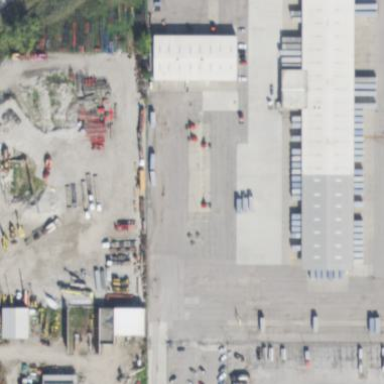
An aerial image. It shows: Industrial area.